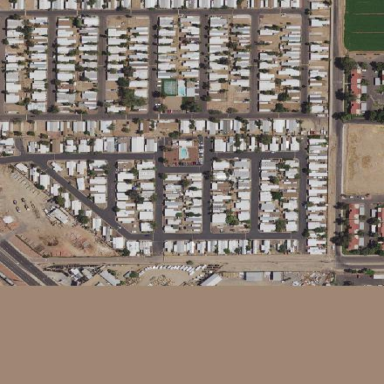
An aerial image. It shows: Residential area designated as trailer park.